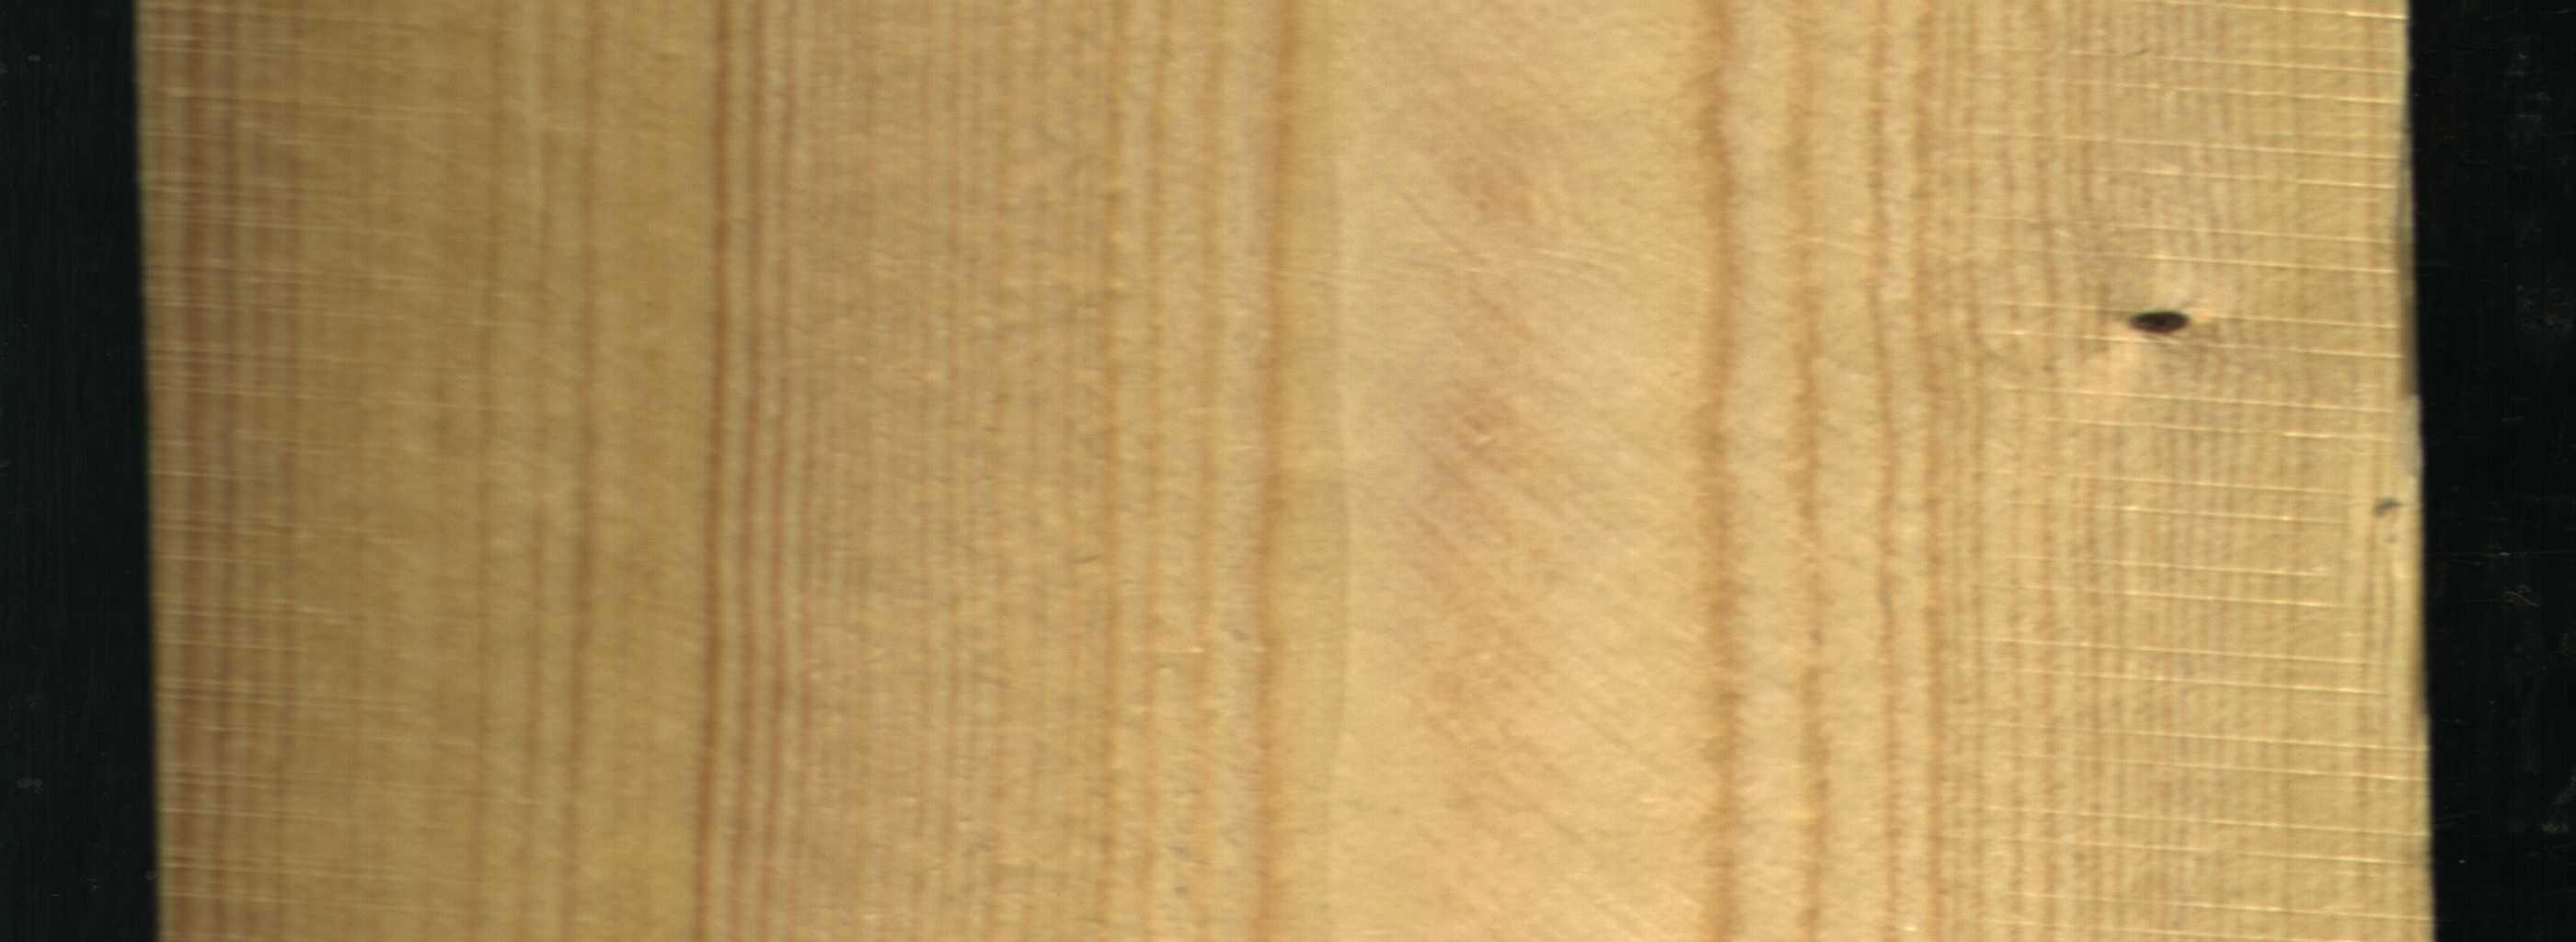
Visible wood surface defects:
Dead_Knot